Question: I'm trying to use Twilio's Lookup API to get certain properties of a mobile number via PHP... with very little success:
'''
$twilioClient = new Lookups_Services_Twilio(Credential::TwilioSID, Credential::TwilioToken);
$number = $twilioClient->phone_numbers->get($someNumber);
'''
Note that this is the example code present within their 'Getting Started' page <URL>.
By taking a look at '$number' in the debugger, I can confirm it is returning something:

The highlighted property of the object is simply recursive with no new information.
Attempting to evaluate '$number->phone_number' returns 'null'. I have tried this with perhaps half a dozen completely valid numbers now and this is the only response I get.
Attempting to 'json_encode($number)' returns 'false'.
I have no idea why this is not working, but it'd be helpful if I could know what I'm doing wrong.
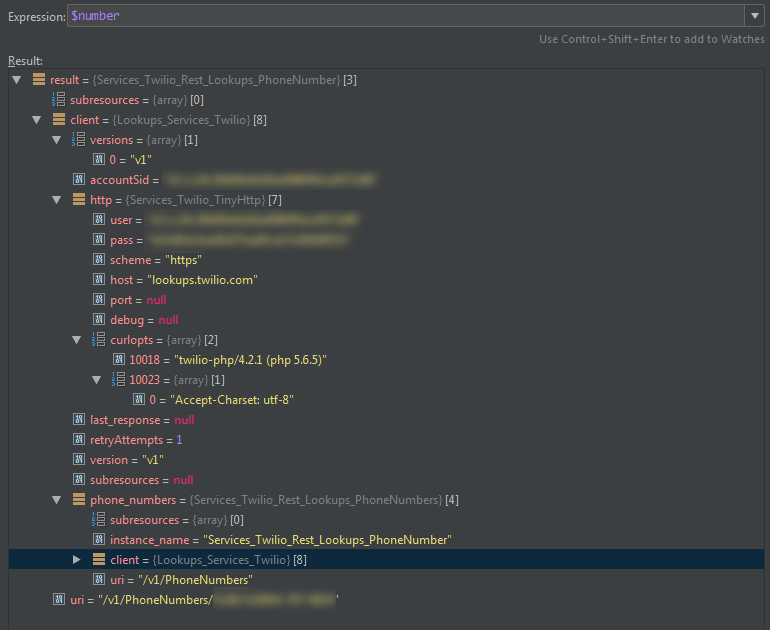
Answer: I'm just gonna go ahead and assume the phone numbers you've tried are neither from the US, nor in international format.
From Twilio's <URL>:
> You'll want to include the country code of the phone number that you would like formatted. If not included, the country code will default to the US.
So your lookup should probably look like:
'''
$number = $twilioClient->phone_numbers->get($someNumber, array('CountryCode' => 'NZ'));
'''
If the phone numbers from the US, in international format, or if the above still does not work, try whether the lookup succeeds on Twilio's <URL>.
If it does, your software library might be broken or your Twilio account might have incorrect/broken access rights.
If the web lookup fails as well, you should <URL> and report the issue.